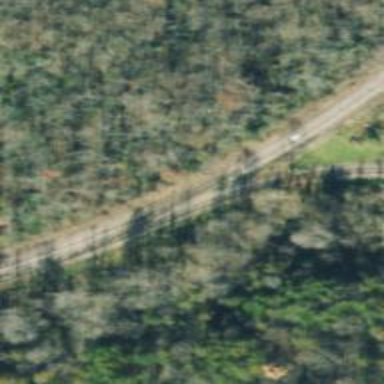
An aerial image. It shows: Railway track.